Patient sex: M
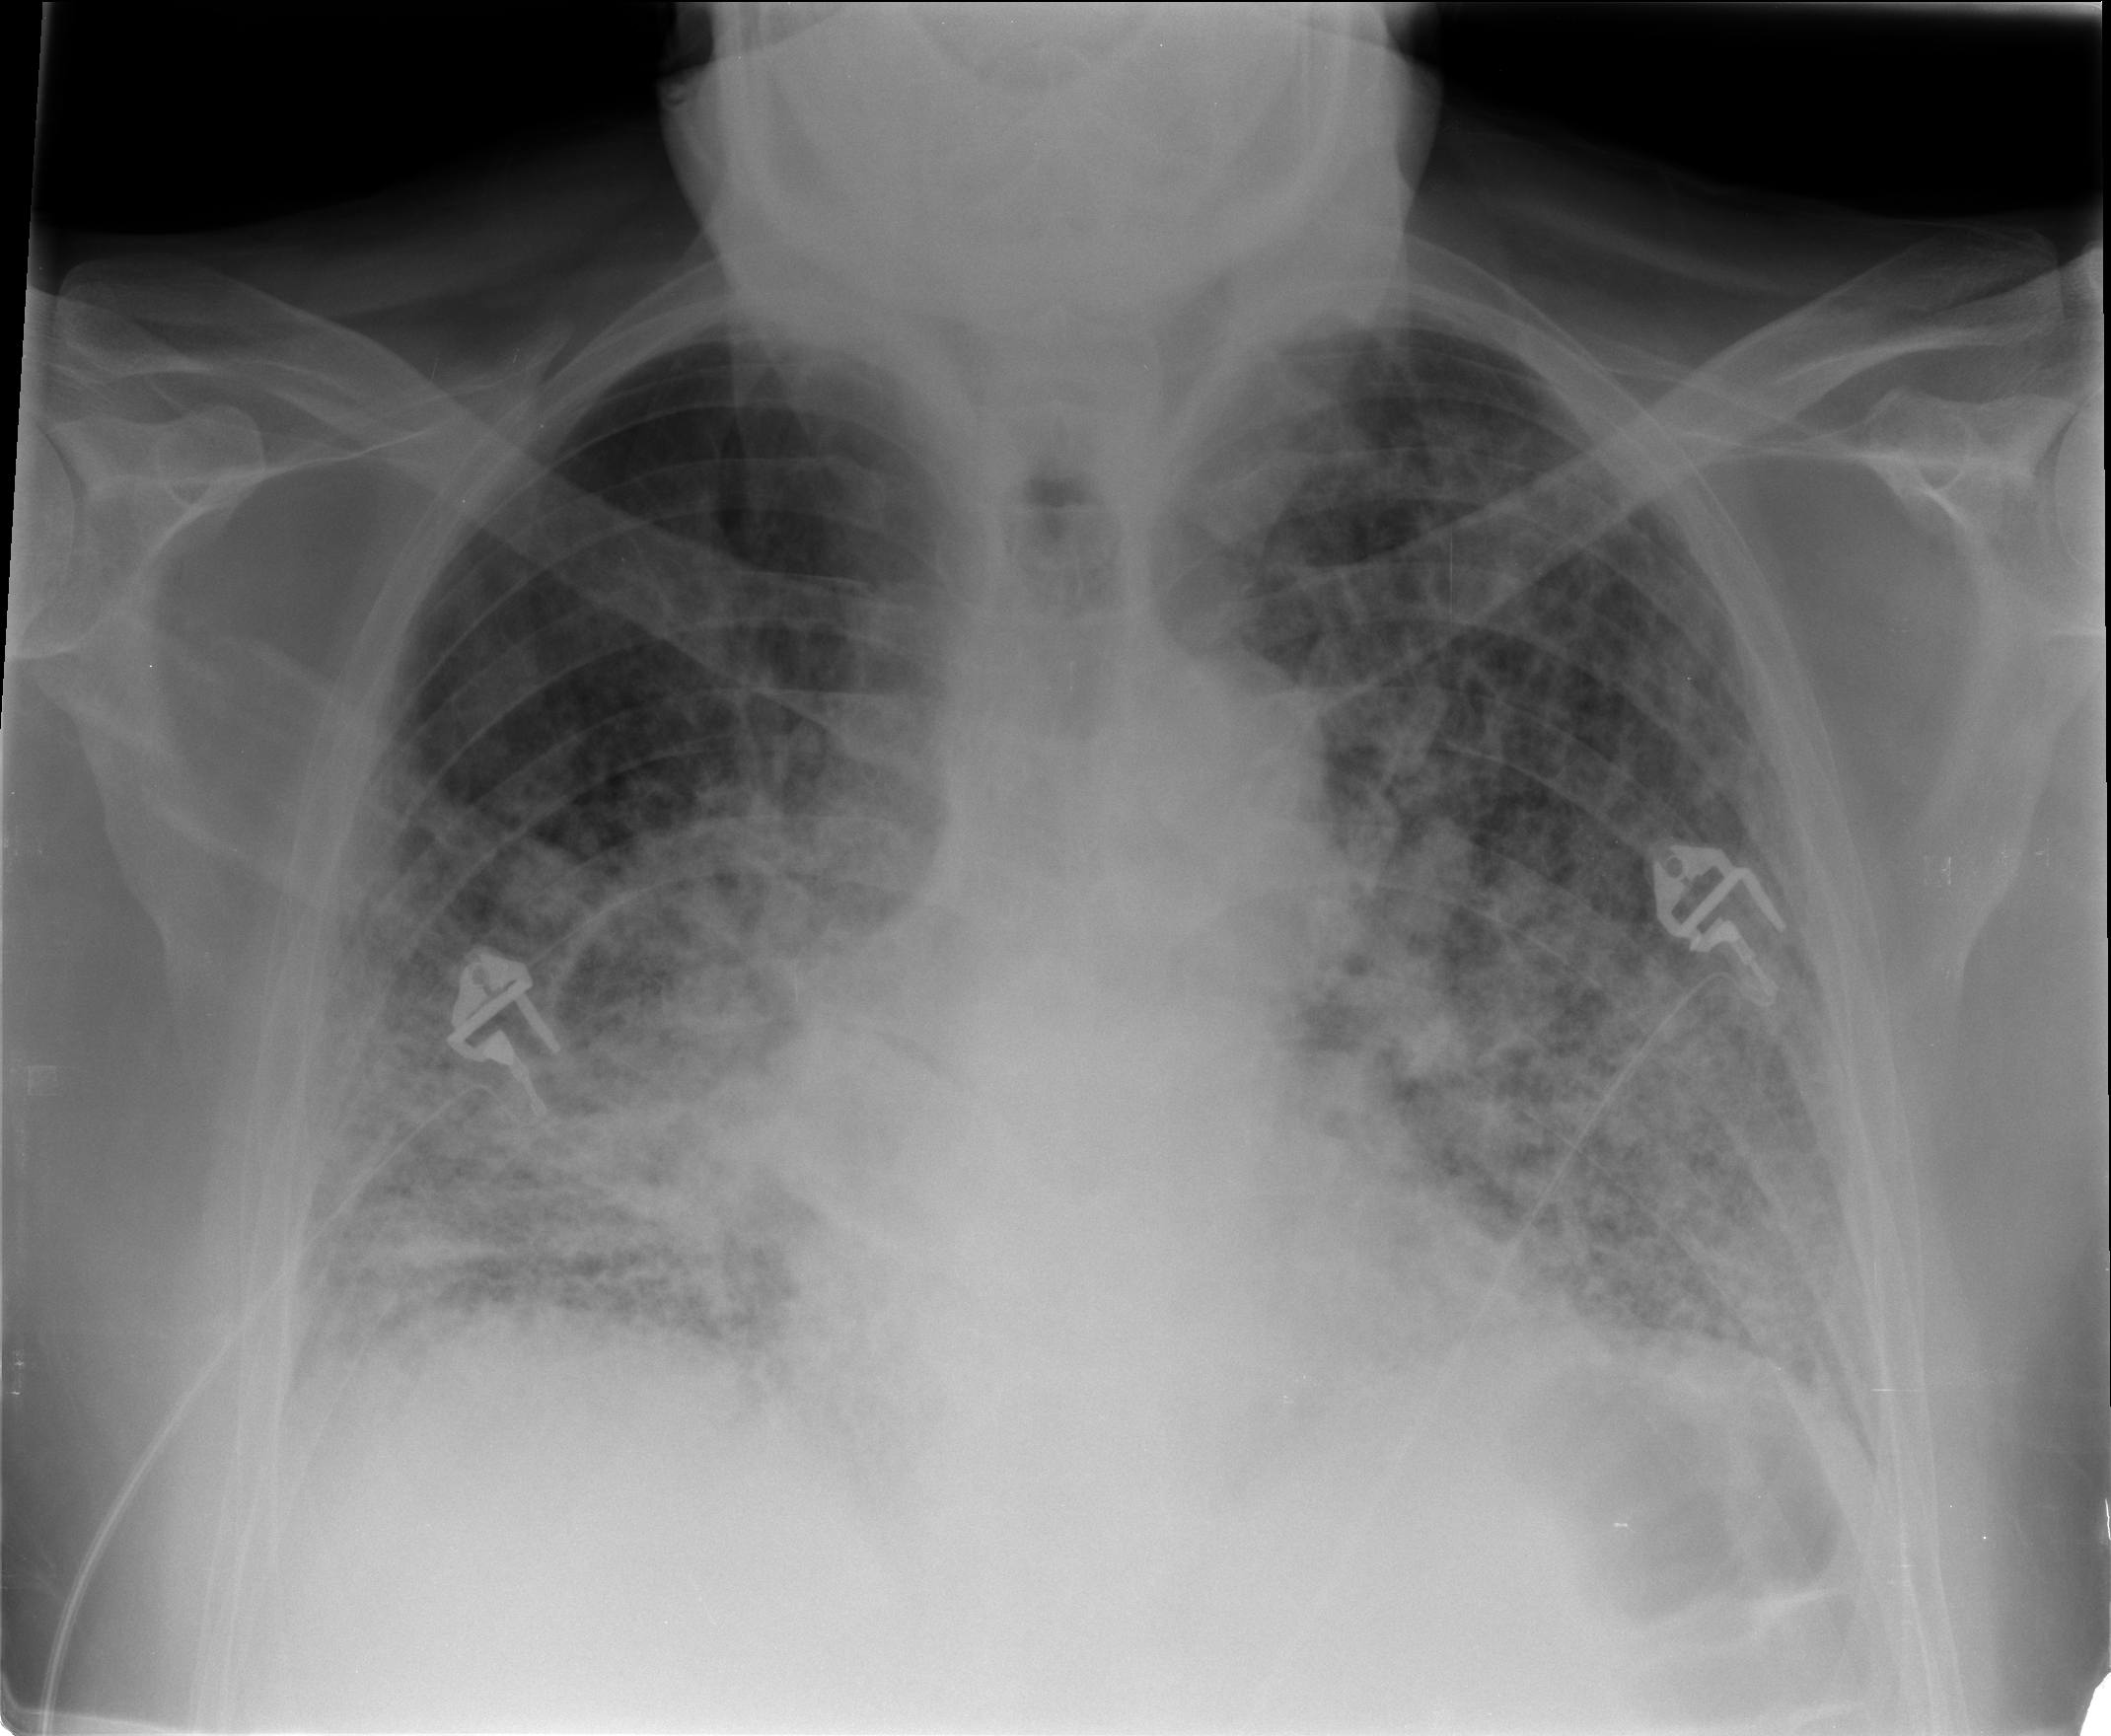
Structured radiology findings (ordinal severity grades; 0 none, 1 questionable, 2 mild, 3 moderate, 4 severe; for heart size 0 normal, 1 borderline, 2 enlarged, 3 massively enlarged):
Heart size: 0
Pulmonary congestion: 1
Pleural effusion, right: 2
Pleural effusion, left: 1
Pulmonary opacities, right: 2
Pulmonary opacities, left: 2
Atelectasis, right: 2
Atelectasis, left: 2